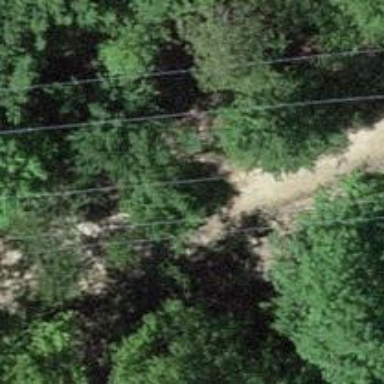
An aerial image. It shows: Gravel path with excellent trail visibility.